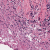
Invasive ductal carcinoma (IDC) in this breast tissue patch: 0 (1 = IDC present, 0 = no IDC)